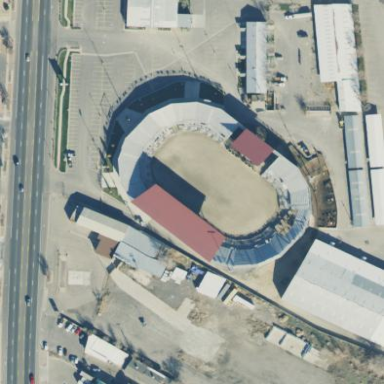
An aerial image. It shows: Stadium dedicated to Rodeo sports.